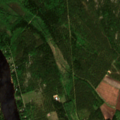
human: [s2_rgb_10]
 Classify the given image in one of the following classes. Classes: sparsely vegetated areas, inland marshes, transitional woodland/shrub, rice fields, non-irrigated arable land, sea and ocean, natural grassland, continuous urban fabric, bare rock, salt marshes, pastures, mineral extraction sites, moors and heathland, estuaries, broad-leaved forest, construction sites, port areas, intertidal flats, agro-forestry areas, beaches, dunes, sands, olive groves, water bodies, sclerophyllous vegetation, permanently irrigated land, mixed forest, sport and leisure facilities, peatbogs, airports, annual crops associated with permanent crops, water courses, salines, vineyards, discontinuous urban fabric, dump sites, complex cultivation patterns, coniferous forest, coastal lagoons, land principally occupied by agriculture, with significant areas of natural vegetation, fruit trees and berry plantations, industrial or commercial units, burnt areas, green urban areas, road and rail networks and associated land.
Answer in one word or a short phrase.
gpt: broad-leaved forest, coniferous forest, mixed forest, water courses